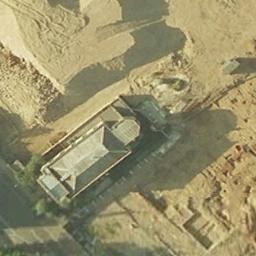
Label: church